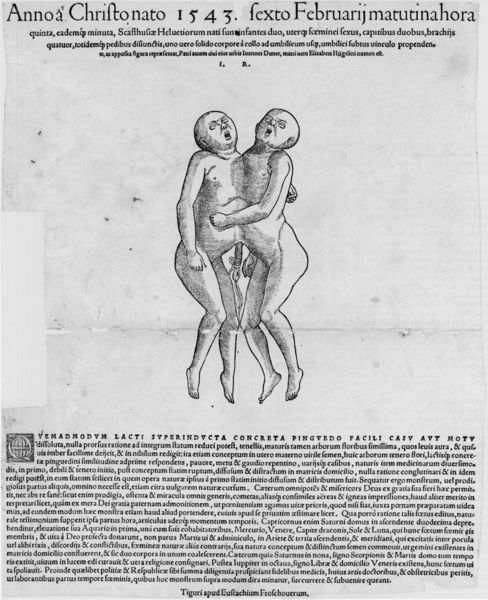
Titel: Anno a Christo nato 1543. sexto Februarij
Künstler: Jakob Rueff
Standort: Zürich.
Institution: Wickiana
Schlagwörter: kampf, körper, mann, nackt, weiß, menschen, brust, frau, mund, schwarz, skizze, zeichnung, arme, augen, messer, bild, figur, verbindung, person, füße, schrift, figuren, angst, inschrift, bauch, erotik, penis, offen, antike, buch, sex, druck, druckgraphik, stich, titel, seite, illustration, text, worte, medizin, darstellung, puppe, titelbild, hilfe, leid, schmerz, wesen, dolch, schrei, abbildung, beschreibung, geburt, monster, verwachsen, traktat, latein, wörter, artikel, siamesisch, zwilling, siamesische, verwachsung, zwillinge, siamesische zwillinge, zusammen, anno, jammer, februar, geboren, embryo, neutrum, po, 1543, zusammengewachsen, siamsisch, modele, zwilinge, fexto